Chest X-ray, AP view. Patient: 53 years old, sex M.
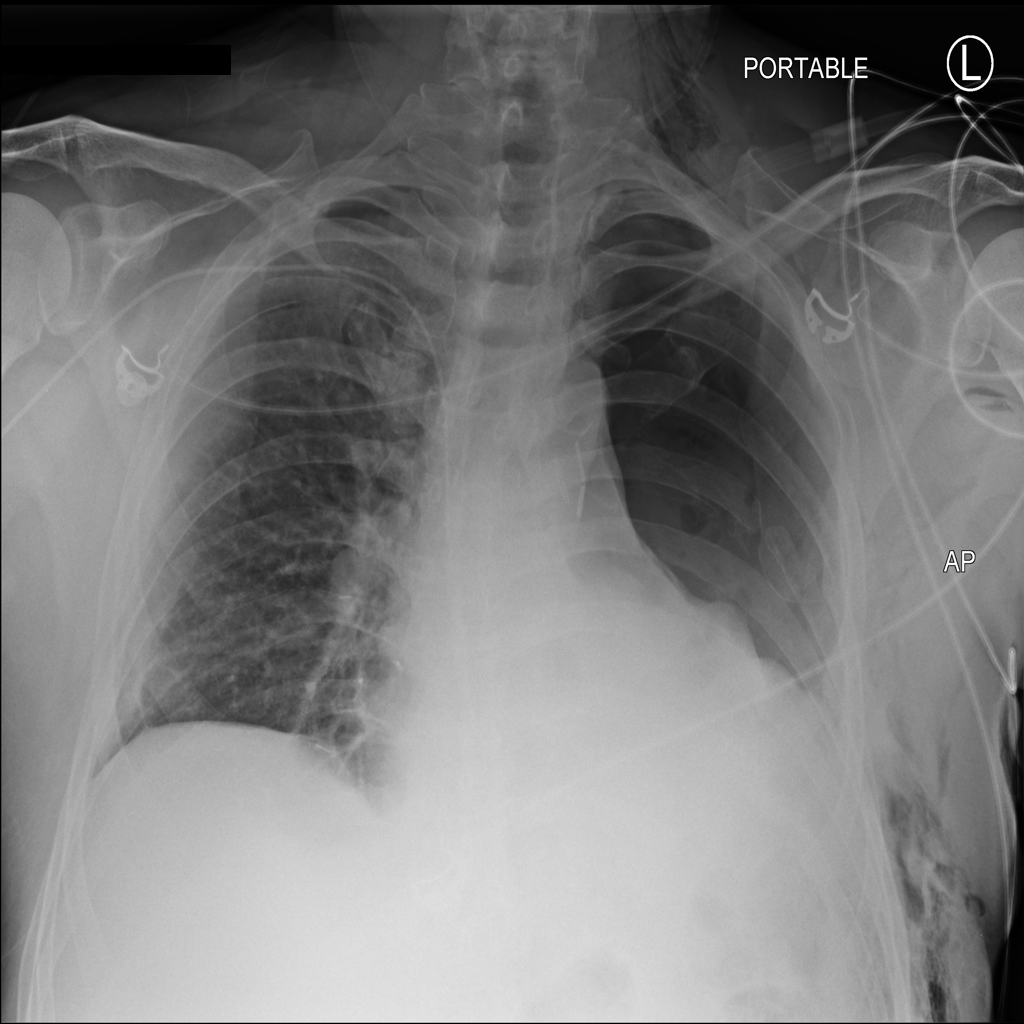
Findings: Atelectasis, Emphysema, Infiltration, Pneumothorax